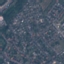
Land use / land cover: Residential